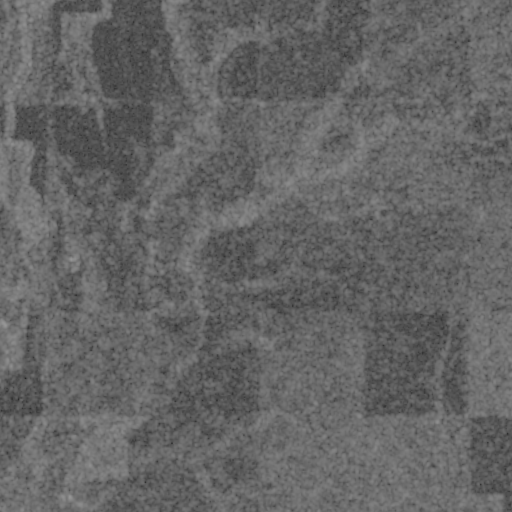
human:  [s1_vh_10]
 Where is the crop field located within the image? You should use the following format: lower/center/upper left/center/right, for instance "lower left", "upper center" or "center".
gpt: The crop field is located in the center left of the image.
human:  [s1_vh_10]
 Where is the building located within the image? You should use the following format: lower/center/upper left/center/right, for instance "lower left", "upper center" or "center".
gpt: The building is located in the center left of the image.
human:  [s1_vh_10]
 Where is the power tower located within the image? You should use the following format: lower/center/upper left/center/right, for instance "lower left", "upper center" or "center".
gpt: There is no power tower in the image.

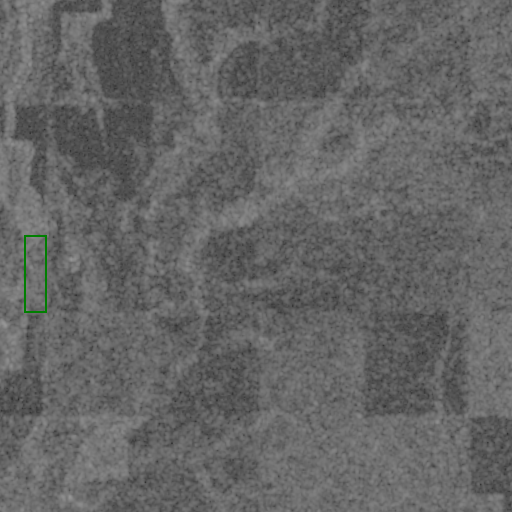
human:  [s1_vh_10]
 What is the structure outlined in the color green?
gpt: The structure outlined in green is a crop field.
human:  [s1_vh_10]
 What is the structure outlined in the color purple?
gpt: There is no purple outline.